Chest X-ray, PA view. Patient: 29 years old, sex F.
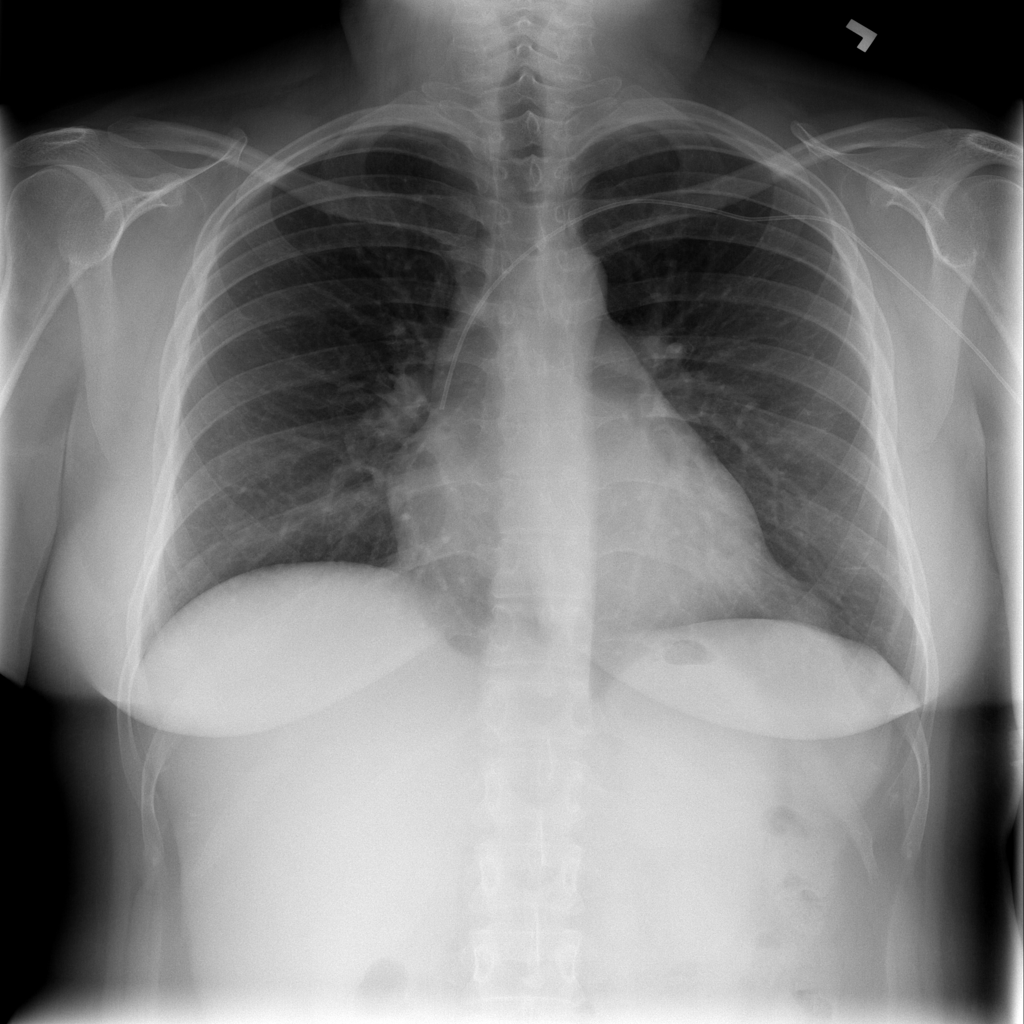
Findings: Cardiomegaly